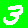
Digit: 3